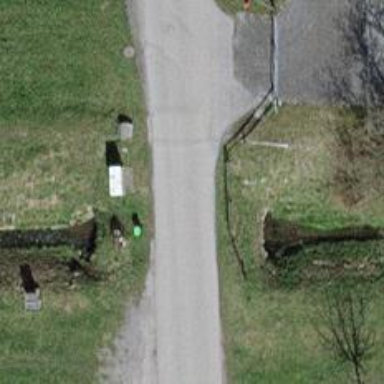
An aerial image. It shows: Residential road with asphalt surface that features bridge.